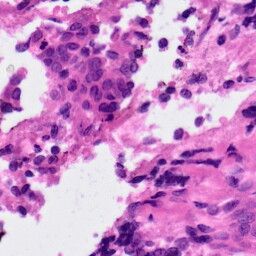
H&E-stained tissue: Ovarian